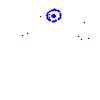
Particle: pion